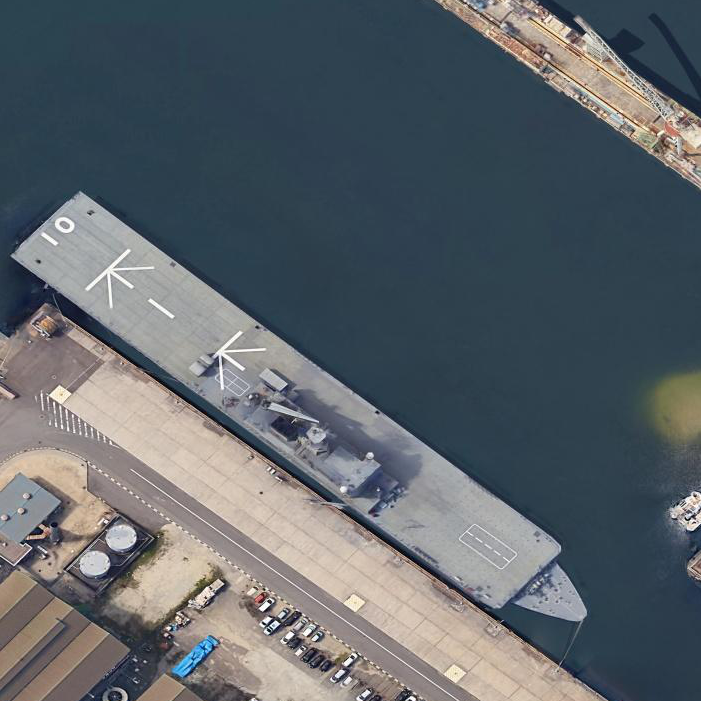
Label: Osumi-class_landing_ship